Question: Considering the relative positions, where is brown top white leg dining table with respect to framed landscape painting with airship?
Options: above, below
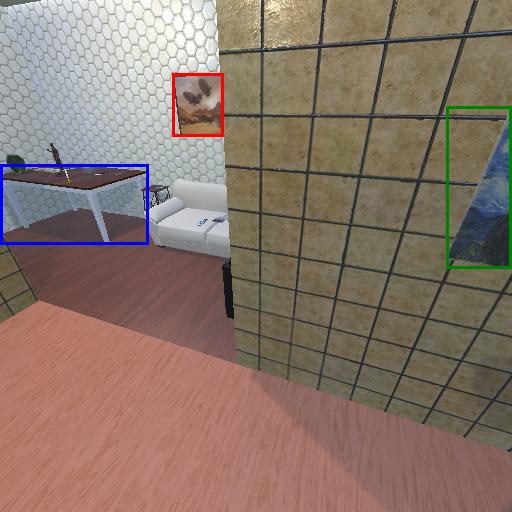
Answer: above